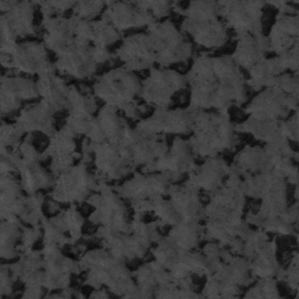
Label: frost